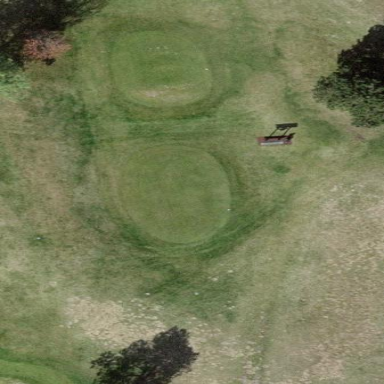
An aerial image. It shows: Golf tee.